Chest X-ray:
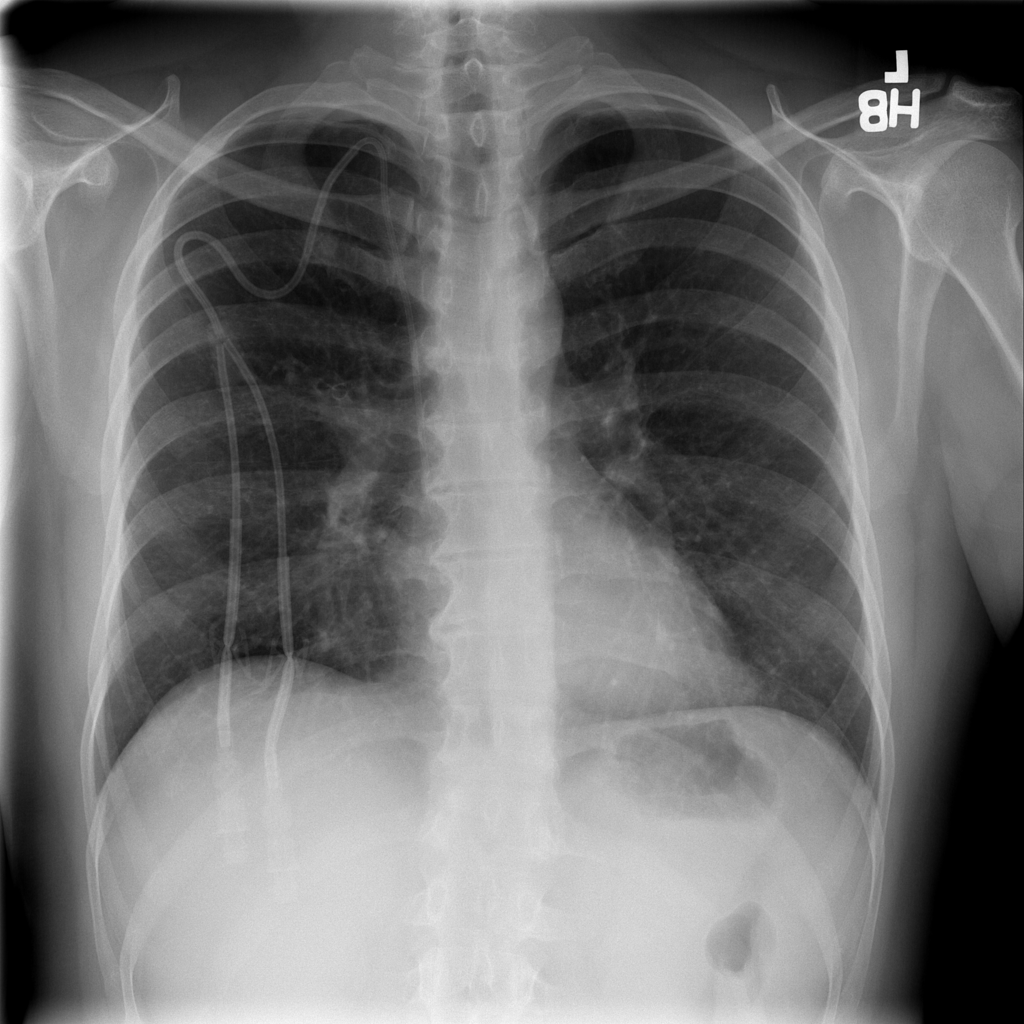
No abnormal finding: yes